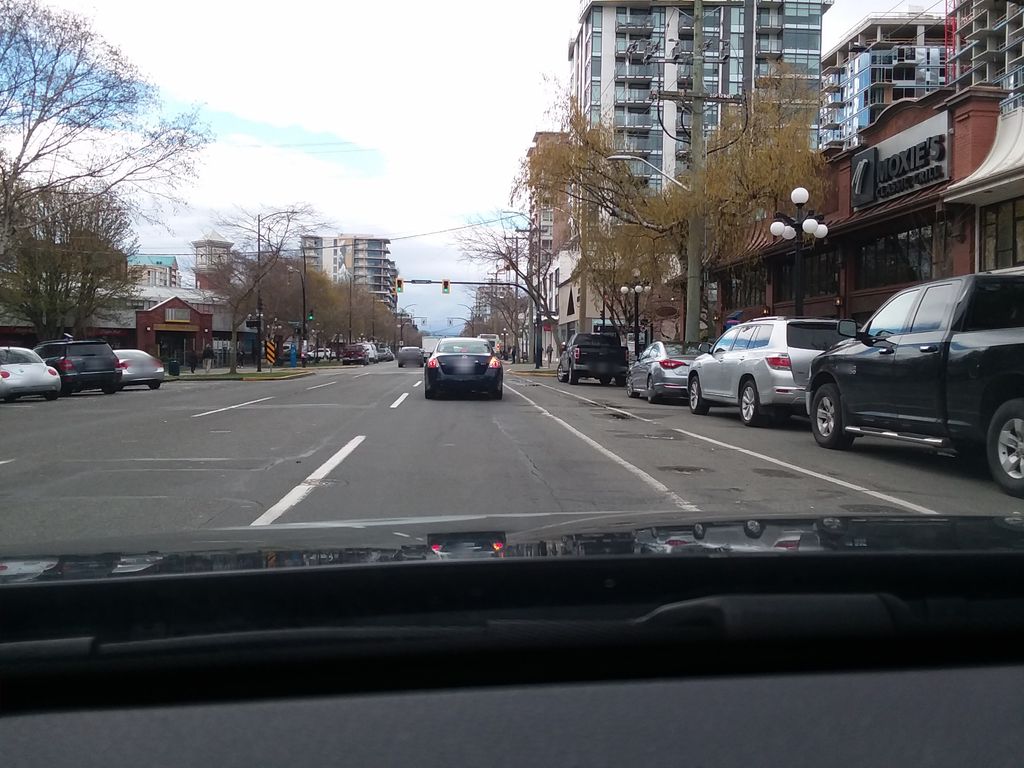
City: victoria